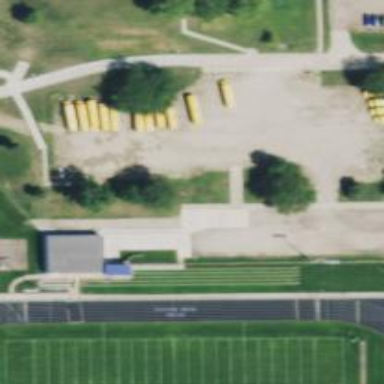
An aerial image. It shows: School.